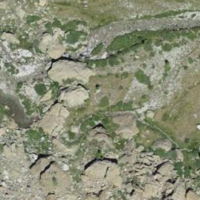
EUNIS habitat code: 48
Species observed at this site:
Oxytropis campestris
Arnica montana